Interaction volume radius: 10 \u00c5
Interaction volume height: 25 \u00c5
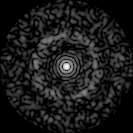
Disorder parameter: 0.8244